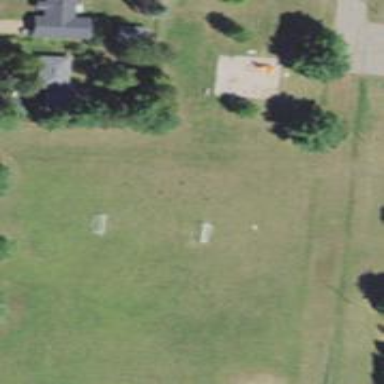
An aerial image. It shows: Soccer pitch for outdoor sports and leisure activities.